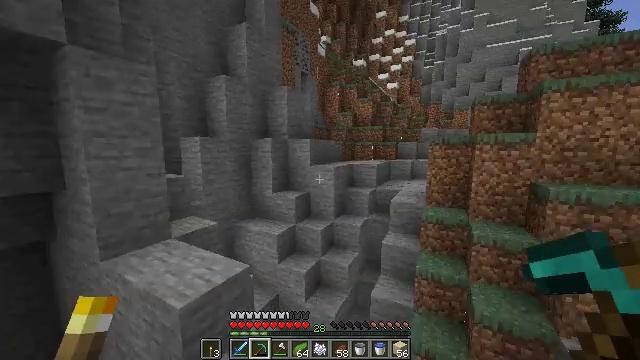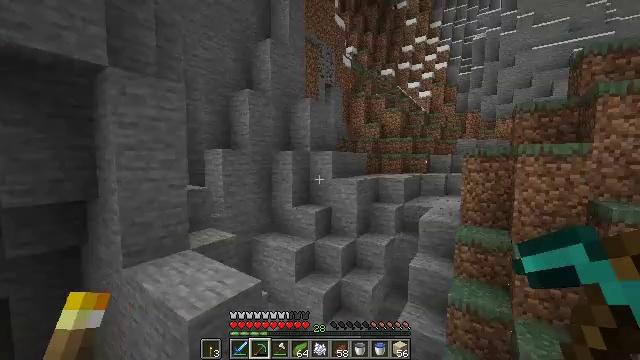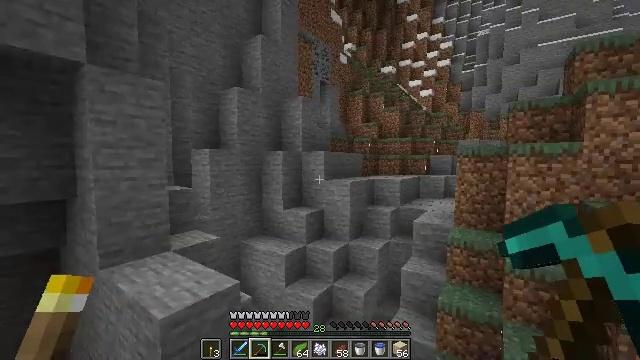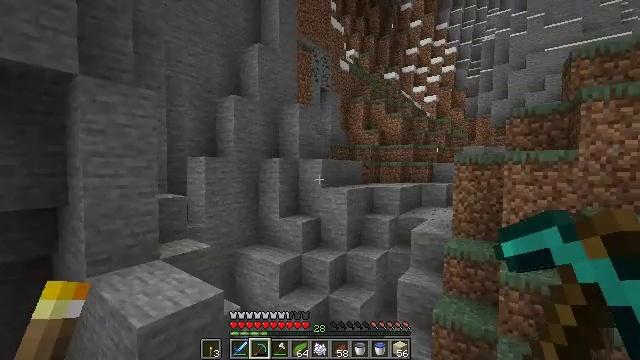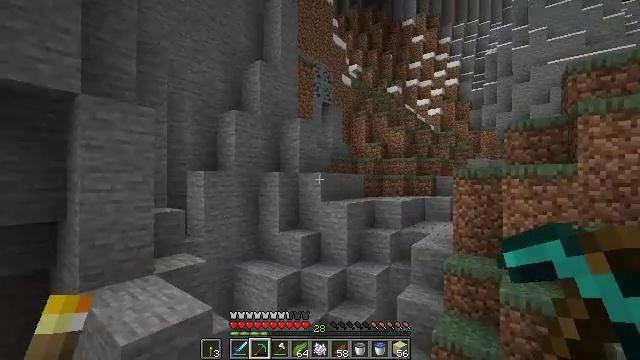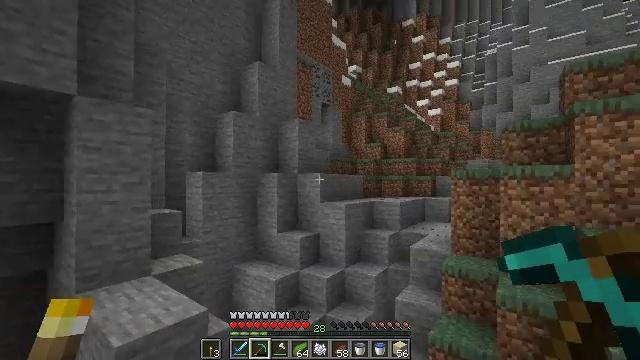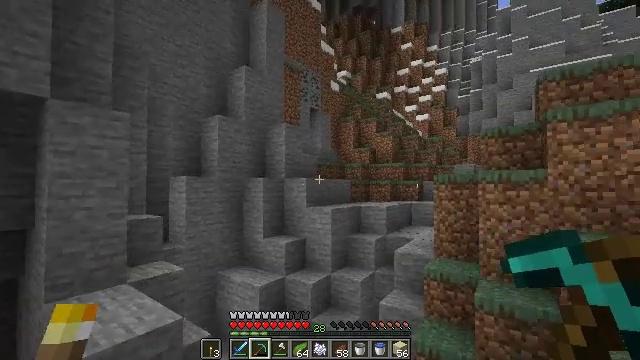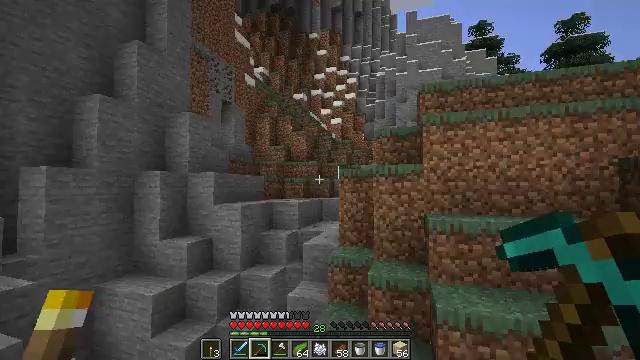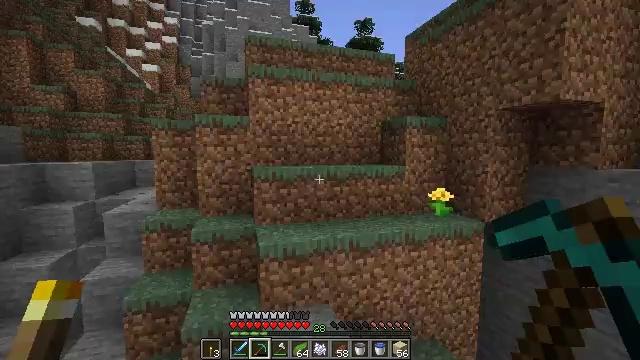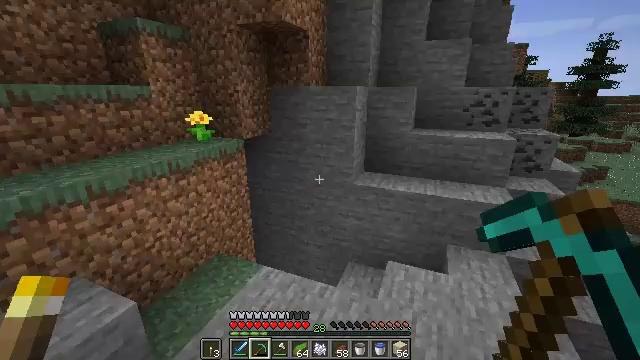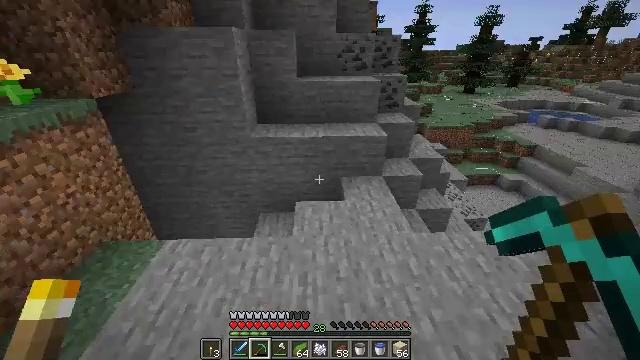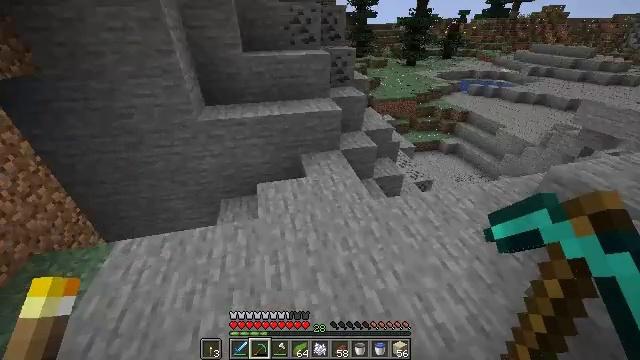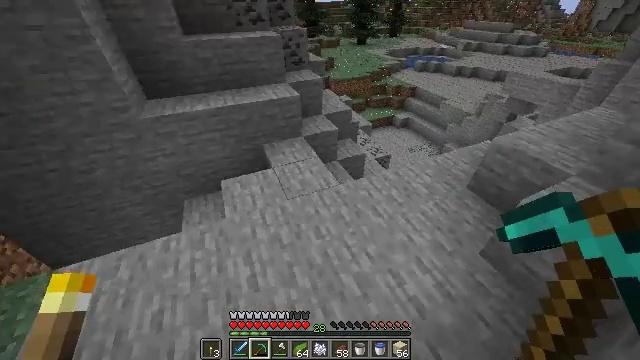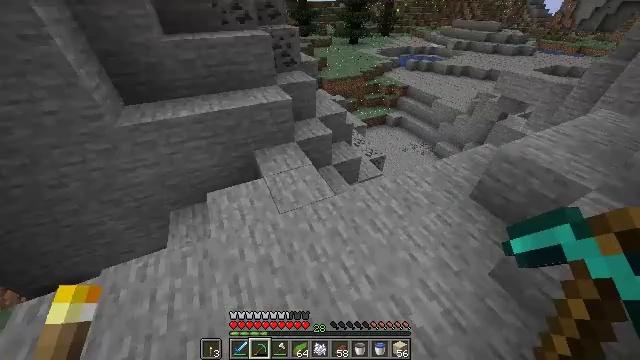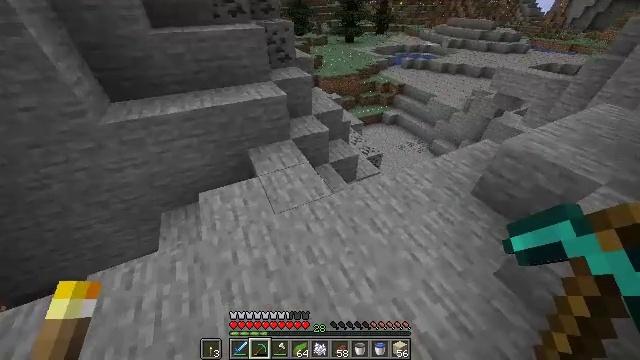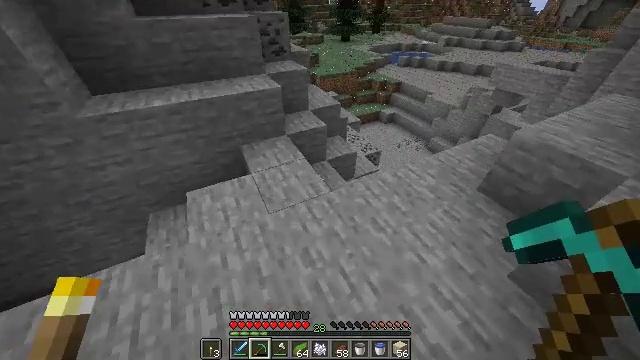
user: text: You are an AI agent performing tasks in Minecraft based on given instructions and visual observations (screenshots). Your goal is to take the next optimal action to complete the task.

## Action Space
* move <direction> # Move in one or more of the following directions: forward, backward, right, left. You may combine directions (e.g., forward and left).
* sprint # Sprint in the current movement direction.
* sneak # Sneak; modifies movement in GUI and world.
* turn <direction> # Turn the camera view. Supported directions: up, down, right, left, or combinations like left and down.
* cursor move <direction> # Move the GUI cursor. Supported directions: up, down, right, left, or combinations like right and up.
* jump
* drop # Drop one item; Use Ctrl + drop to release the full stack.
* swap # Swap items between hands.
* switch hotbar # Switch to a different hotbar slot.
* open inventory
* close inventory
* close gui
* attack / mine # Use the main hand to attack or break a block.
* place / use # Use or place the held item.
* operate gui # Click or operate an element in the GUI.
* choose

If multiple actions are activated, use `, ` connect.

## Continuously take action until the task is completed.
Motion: motion action
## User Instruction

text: Drop a diamond pickaxe.
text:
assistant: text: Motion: move back and move right, turn left and up
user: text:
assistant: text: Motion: move right
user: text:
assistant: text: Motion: move right, turn left and up
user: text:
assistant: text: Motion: move right, turn left and up
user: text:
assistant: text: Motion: move right
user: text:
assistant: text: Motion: move right, turn right and up
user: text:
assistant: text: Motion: move right, turn right
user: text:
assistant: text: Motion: move forward and move right, turn right and down
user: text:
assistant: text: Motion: move forward and move right, sprint, turn right and down
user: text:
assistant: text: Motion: move forward and move right, sprint, turn right and down
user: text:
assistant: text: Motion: move forward and move right, sprint, turn right and down
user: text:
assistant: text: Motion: move forward, sprint, turn right and down
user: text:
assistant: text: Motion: move forward, sprint, turn right
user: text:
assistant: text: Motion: move forward, sprint, turn right
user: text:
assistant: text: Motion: move forward, sprint
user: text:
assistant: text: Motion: move forward, sprint, turn right
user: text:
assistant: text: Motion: move forward, sprint, turn right and up
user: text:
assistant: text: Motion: move forward, sprint, turn right and up
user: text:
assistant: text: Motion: move forward, sprint, turn right and up
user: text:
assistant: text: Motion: move forward, sprint, turn right
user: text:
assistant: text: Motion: move forward and move right, sprint
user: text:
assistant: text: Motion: move forward, sprint, turn left and down
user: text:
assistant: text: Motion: move forward, sprint, turn left
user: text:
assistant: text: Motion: move forward, sprint, turn left and down
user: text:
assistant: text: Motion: move forward, sprint, turn left and down
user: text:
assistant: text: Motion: move forward, sprint, turn left and down
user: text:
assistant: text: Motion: move forward, sprint
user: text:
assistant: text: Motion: move forward, sprint
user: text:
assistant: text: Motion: move forward, sprint
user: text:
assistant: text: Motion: move forward, sprint, turn right